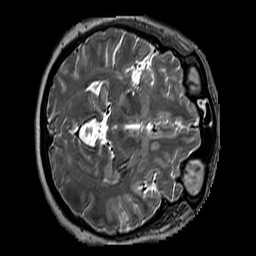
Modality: T2w
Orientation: axial
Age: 45
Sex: female
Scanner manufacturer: siemens
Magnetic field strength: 3 T
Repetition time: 3.2 s
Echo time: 0.212 s